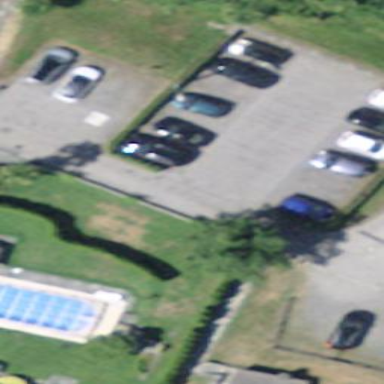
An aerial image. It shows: Parking area.